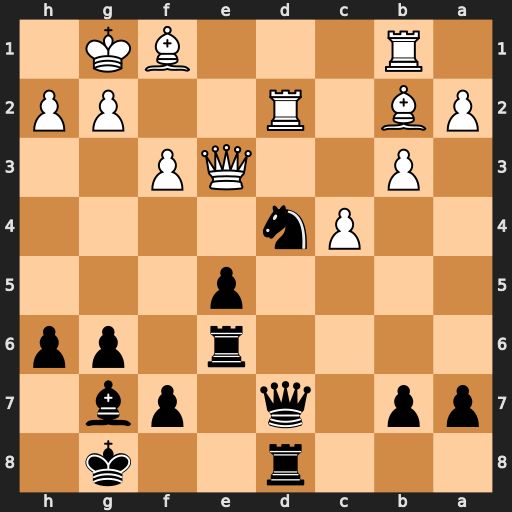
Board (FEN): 3r2k1/pp1q1pb1/4r1pp/4p3/2Pn4/1P2QP2/PB1R2PP/1R3BK1
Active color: b
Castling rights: -
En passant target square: -
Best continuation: Nxf3+ gxf3 Qxd2 Qxd2 Rxd2